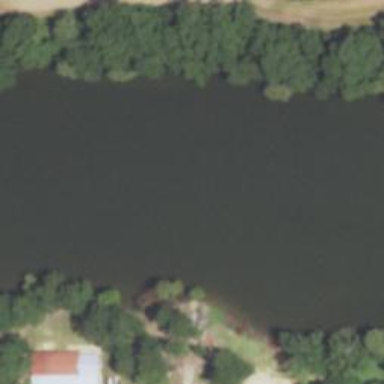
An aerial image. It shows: Beautiful river scene.